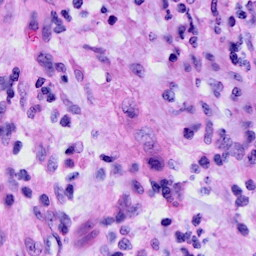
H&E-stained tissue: Cervix